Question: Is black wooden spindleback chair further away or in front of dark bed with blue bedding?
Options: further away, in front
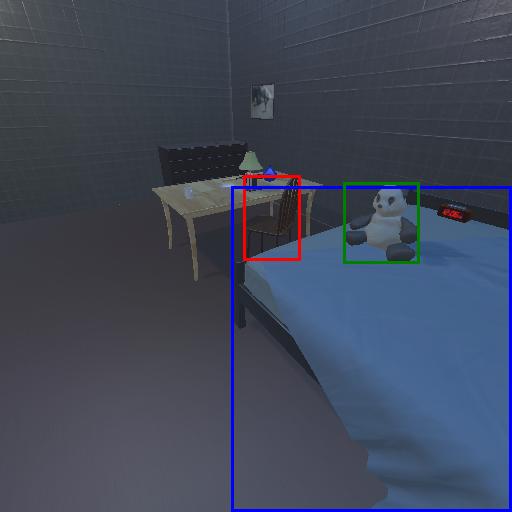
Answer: further away